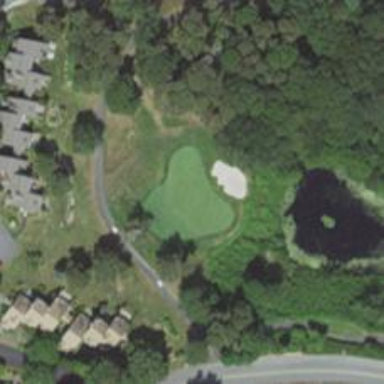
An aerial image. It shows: Golf hole.